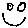
Label: smiley face